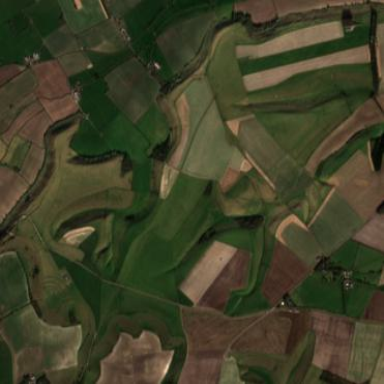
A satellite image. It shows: Chalk downland grassland.